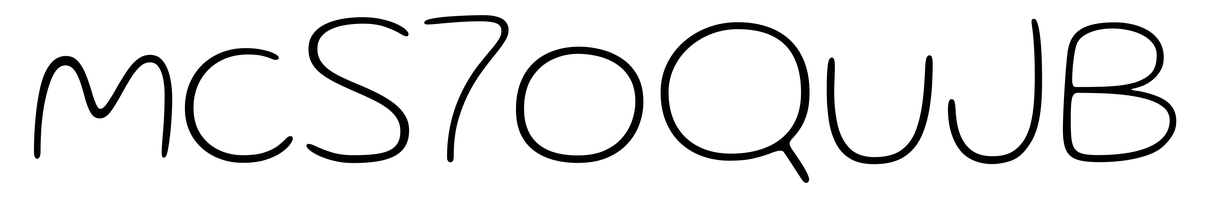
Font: Gluten_Thin